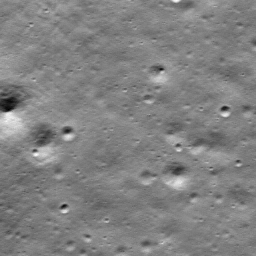
Host type: hard_negative
Lunar coordinates: latitude -64.628, longitude 42.63